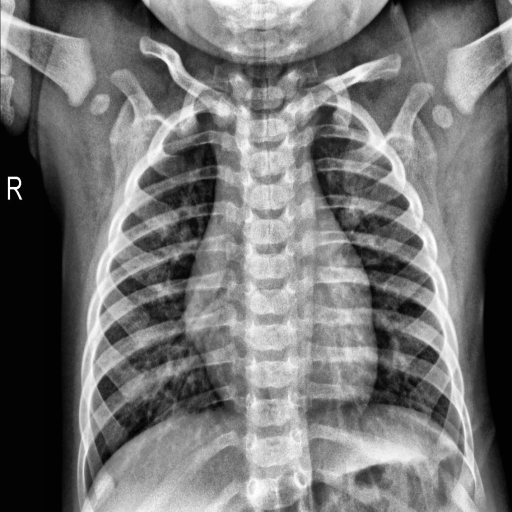
Finding: NORMAL